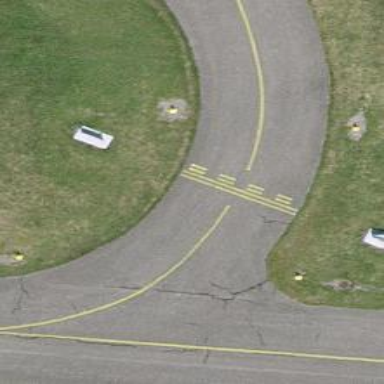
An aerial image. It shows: Runway holding position.